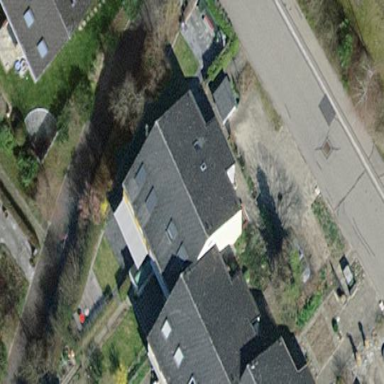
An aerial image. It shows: Terrace building with gabled roof.